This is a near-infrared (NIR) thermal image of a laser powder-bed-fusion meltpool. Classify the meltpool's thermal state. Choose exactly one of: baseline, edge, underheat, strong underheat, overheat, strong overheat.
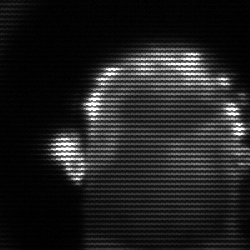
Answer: baseline